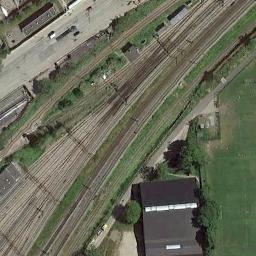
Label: railway